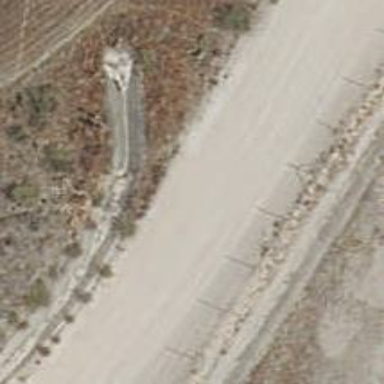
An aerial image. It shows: Dirt track road.